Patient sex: F
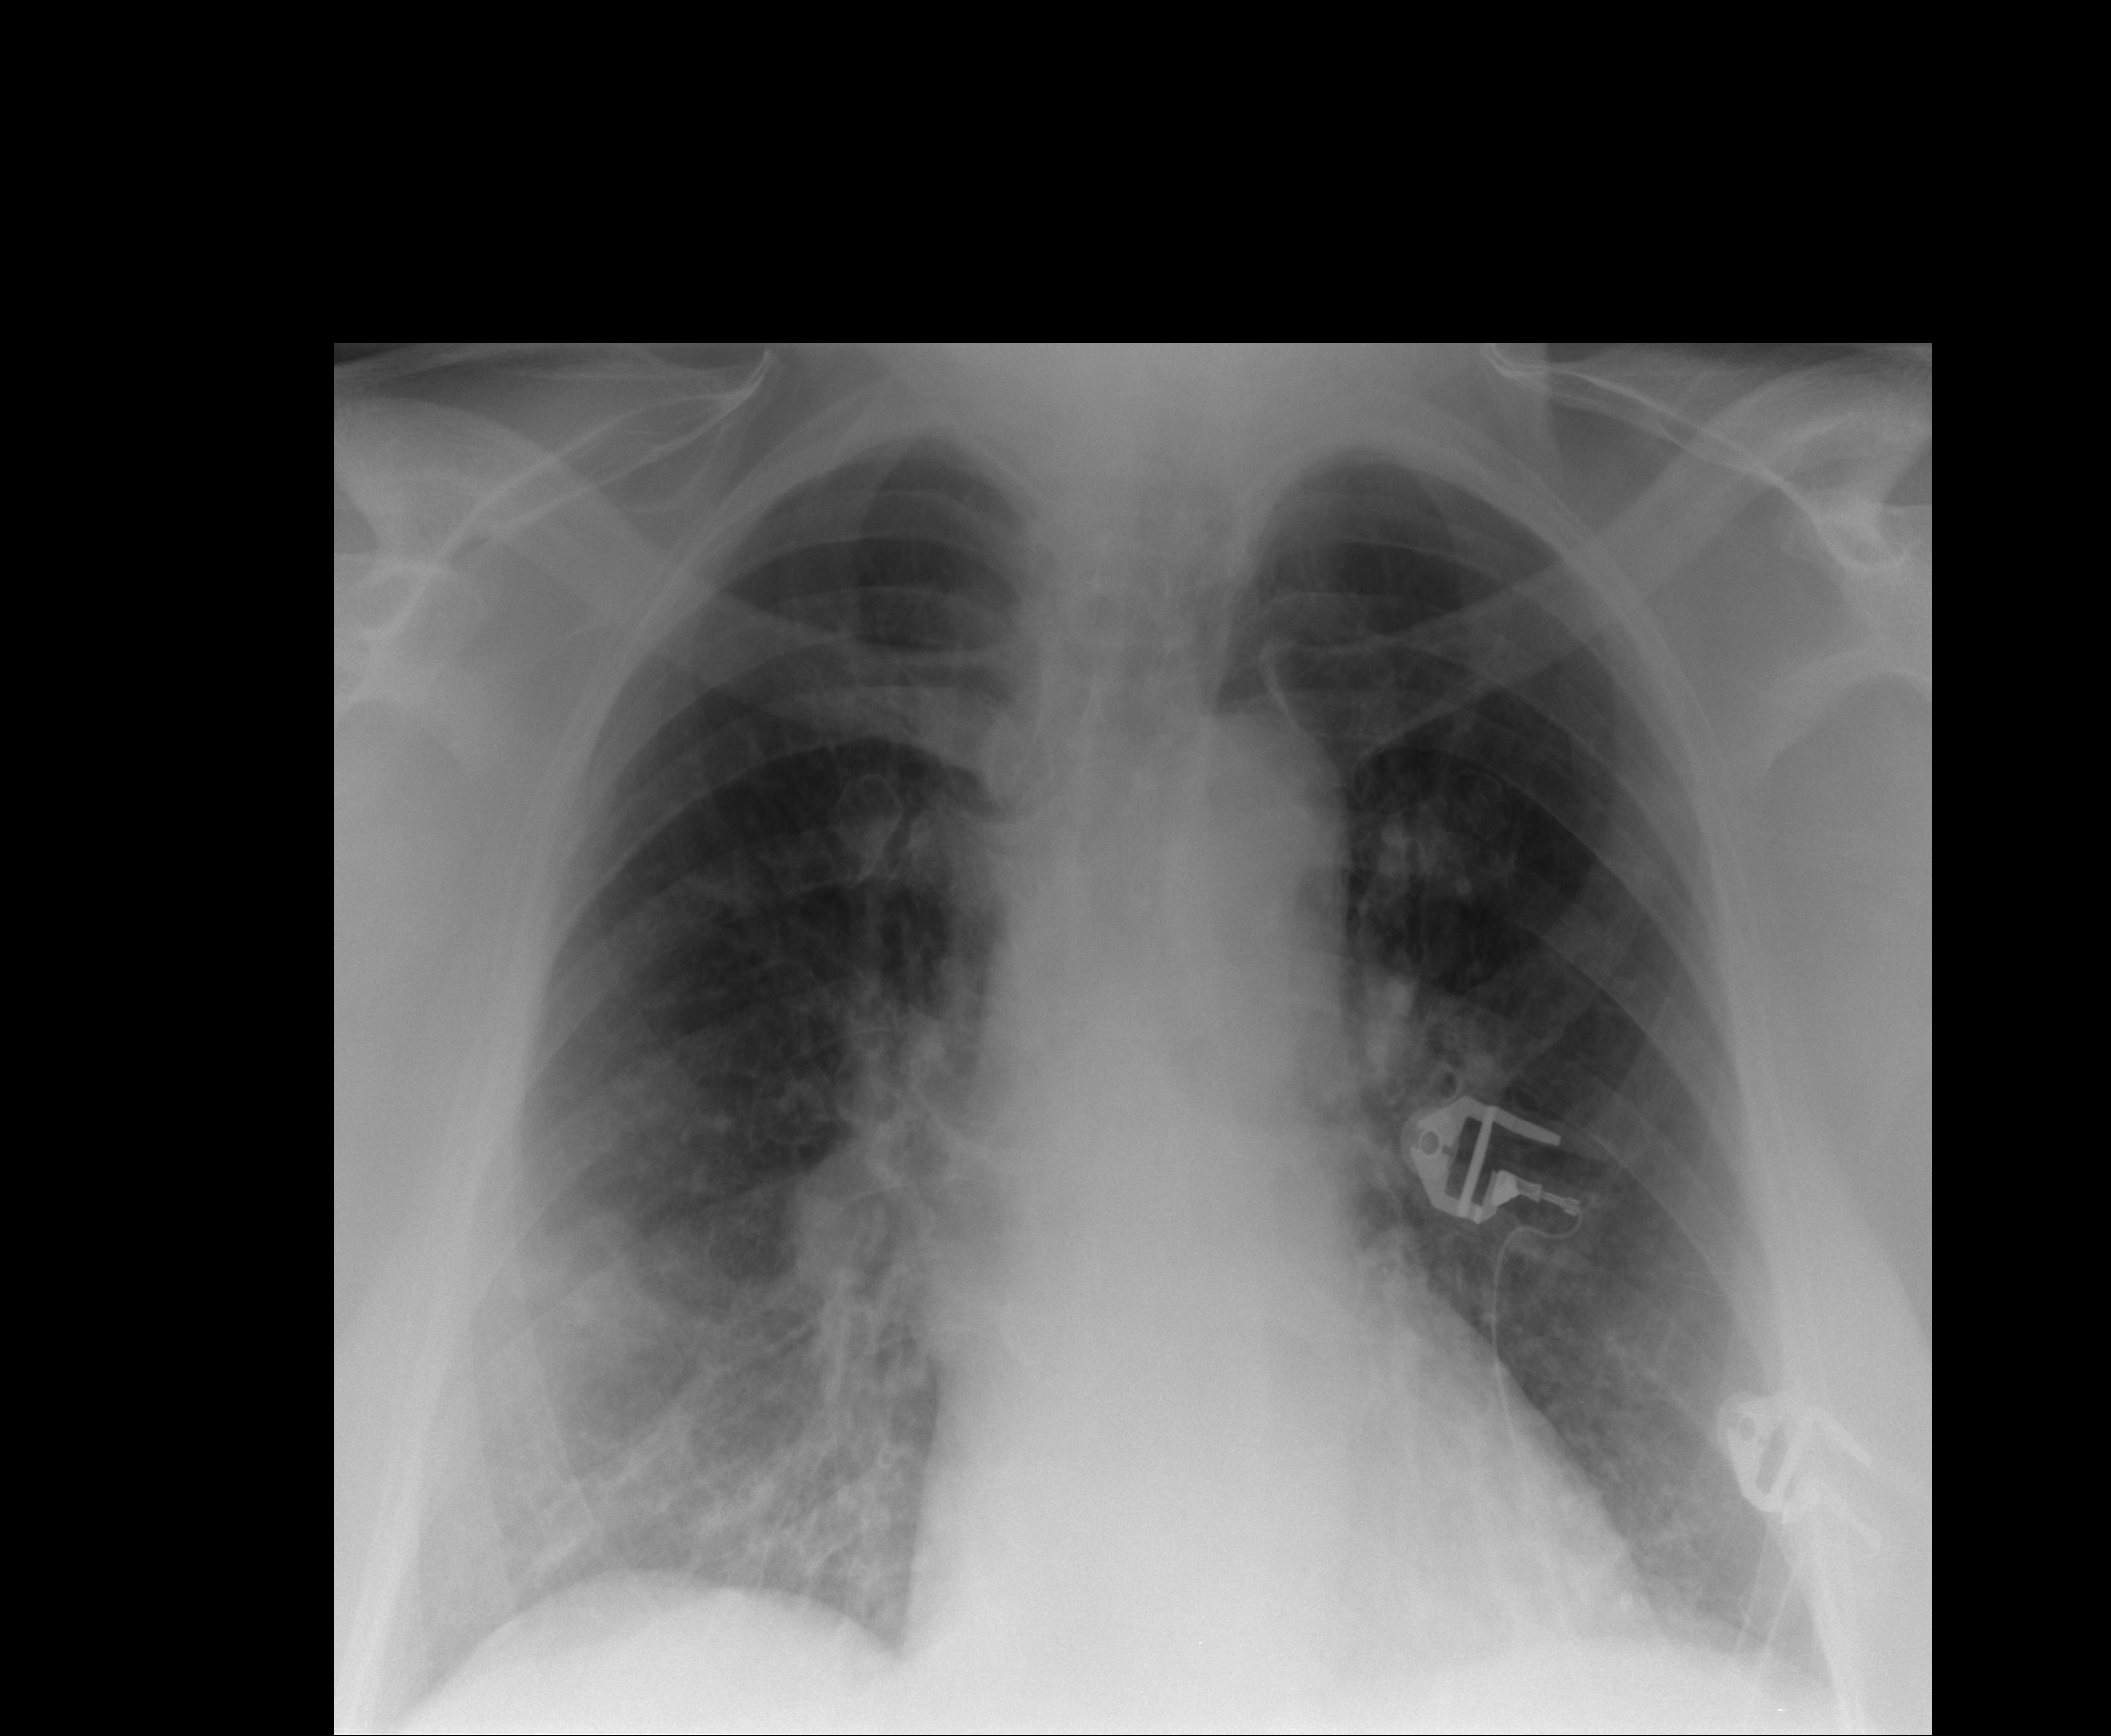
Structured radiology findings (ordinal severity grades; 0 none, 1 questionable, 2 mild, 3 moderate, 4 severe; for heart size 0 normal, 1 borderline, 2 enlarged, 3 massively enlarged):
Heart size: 0
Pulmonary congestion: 0
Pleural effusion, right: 1
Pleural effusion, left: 1
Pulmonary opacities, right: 0
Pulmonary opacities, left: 0
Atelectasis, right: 2
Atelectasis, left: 2